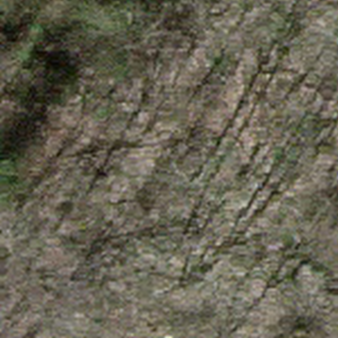
Label: other